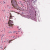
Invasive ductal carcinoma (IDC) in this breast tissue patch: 0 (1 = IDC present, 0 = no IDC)